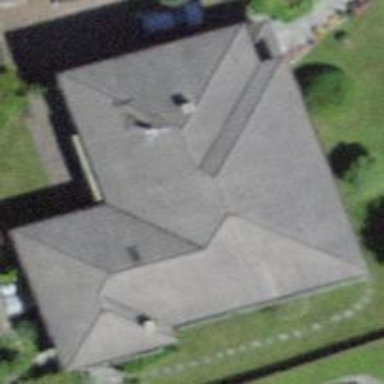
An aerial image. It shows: Hipped roof house.